Brain MRI, t2w sequence, axial 2D slice.
Patient: age 34, sex F, weight 95 kg, height 1.95 m
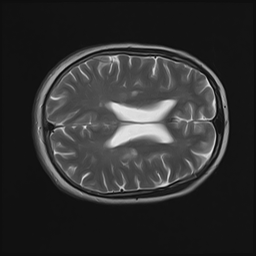